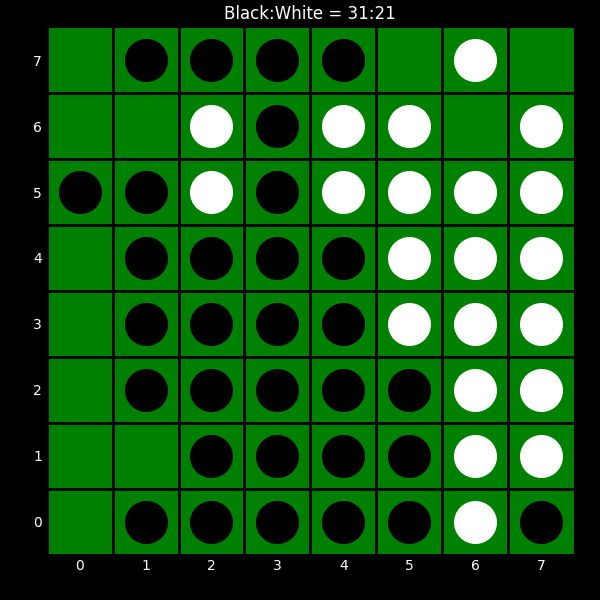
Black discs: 31
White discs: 21